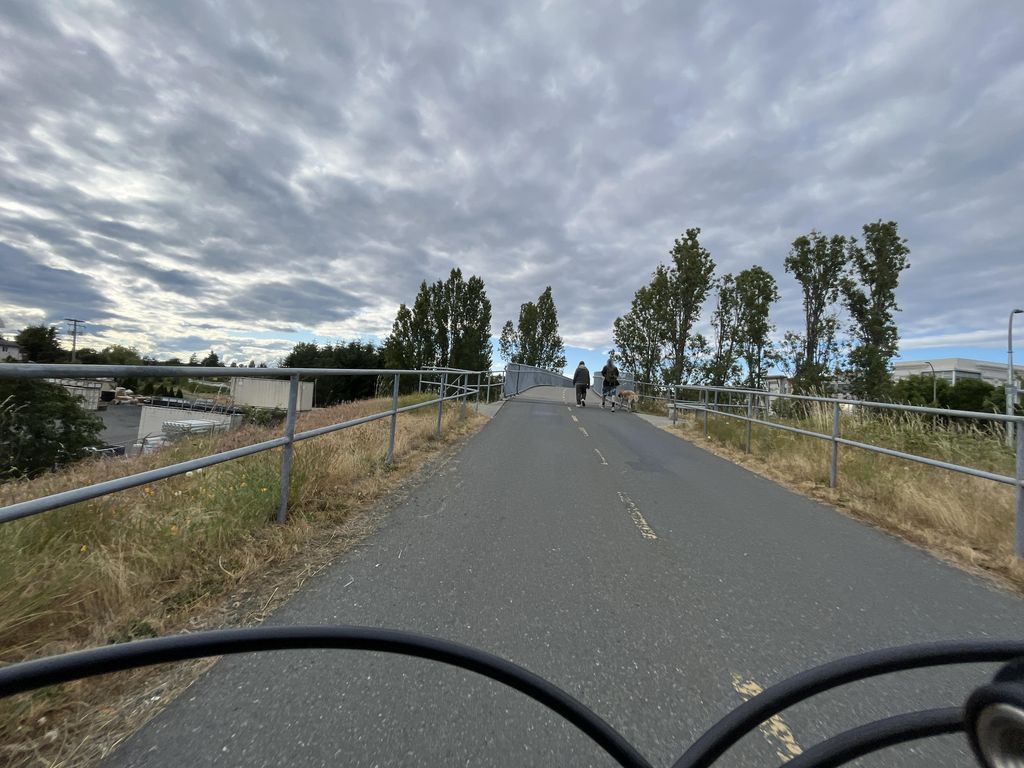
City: victoria